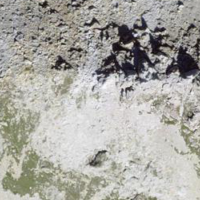
EUNIS habitat code: 48
Species observed at this site:
Saxifraga caesia